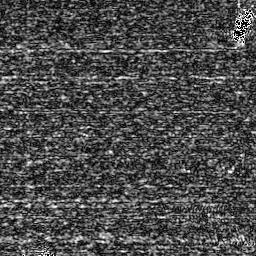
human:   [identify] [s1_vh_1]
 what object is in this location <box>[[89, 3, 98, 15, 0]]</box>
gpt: <ref>1 medium ship at the top right</ref>